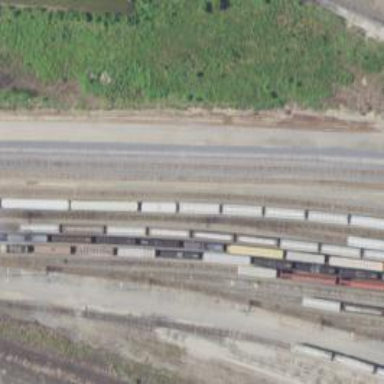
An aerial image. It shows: Railway siding for service.